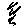
Label: zigzag